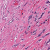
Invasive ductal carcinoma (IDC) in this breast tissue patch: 0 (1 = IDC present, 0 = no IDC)